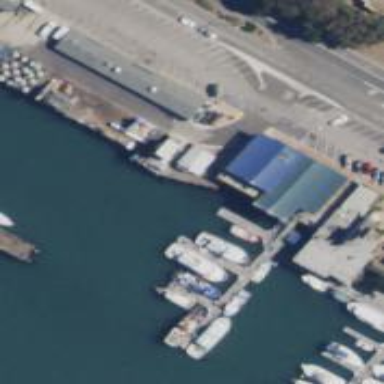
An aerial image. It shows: Man-made pier.